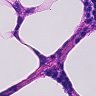
Metastatic tissue present: no